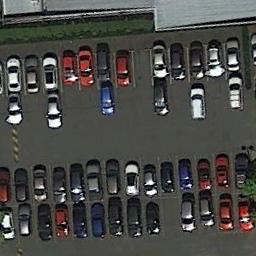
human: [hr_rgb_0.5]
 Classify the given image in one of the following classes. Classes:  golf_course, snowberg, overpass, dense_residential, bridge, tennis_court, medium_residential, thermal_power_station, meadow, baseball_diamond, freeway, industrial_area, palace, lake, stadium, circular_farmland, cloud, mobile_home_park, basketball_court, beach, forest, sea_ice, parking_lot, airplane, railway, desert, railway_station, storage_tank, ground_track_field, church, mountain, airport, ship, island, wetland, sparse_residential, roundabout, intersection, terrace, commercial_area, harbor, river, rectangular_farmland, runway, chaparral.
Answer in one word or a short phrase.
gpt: parking_lot